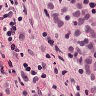
Metastatic tissue present: yes